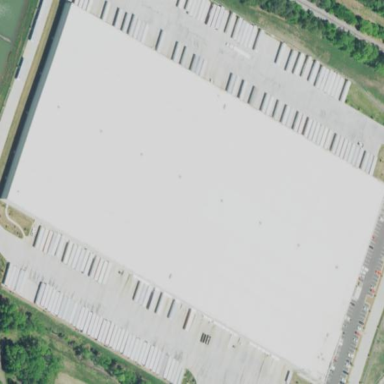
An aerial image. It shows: Warehouse.